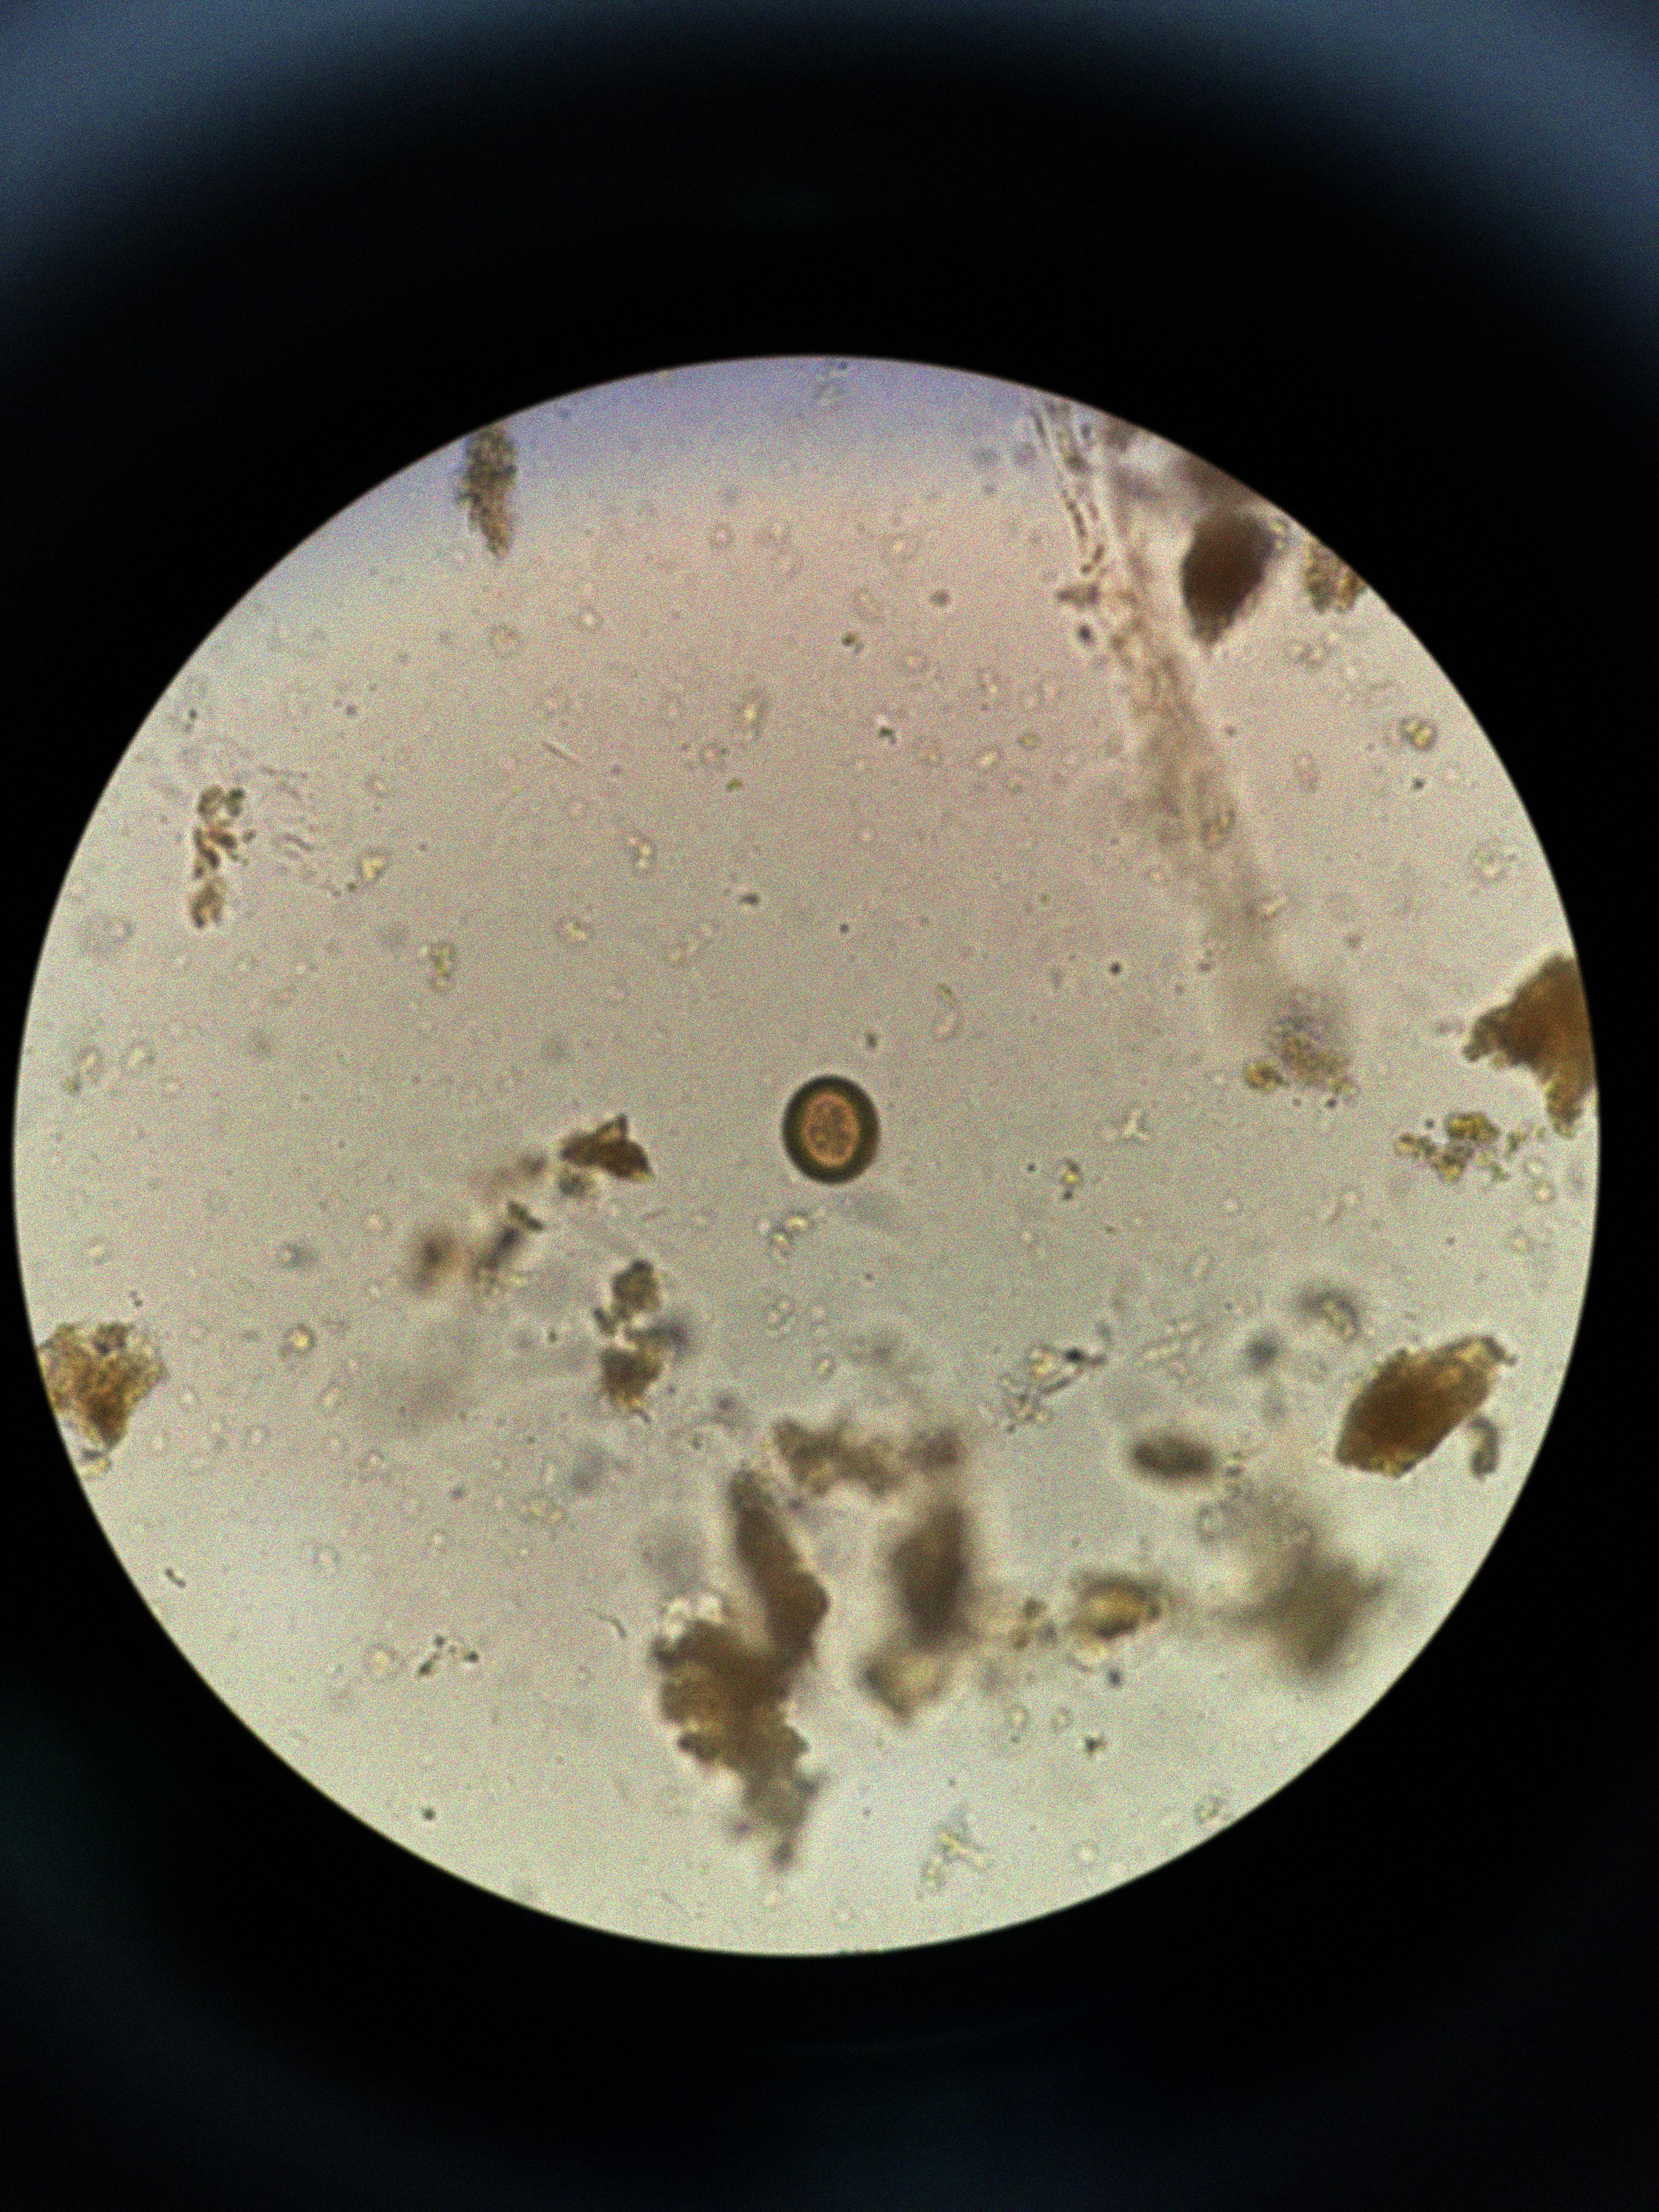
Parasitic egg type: Taenia spp. egg